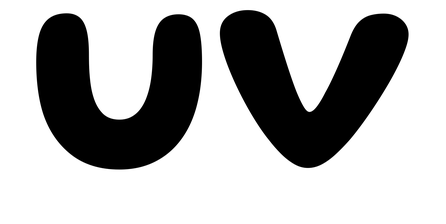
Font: Gluten_SemiBold